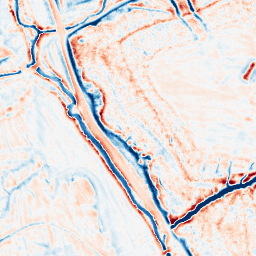
Category: edge_preserving
Decomposition family: bilateral
Decomposition parameters: d: 15
sigma_color: 75
sigma_space: 50
Upsampling method: quadratic
Upsampling parameters: scale: 4
Upsampling scale: 4